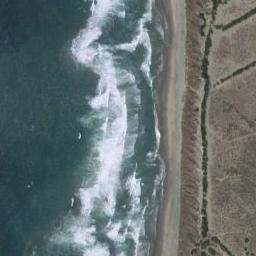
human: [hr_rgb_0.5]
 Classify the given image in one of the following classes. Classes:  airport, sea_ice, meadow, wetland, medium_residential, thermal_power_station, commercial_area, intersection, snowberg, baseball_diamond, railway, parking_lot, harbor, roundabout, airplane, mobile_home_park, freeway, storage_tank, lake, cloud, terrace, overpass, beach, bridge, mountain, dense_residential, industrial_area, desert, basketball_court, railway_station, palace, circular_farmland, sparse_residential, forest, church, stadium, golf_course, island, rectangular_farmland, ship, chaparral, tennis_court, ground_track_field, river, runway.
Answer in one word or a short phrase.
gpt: beach